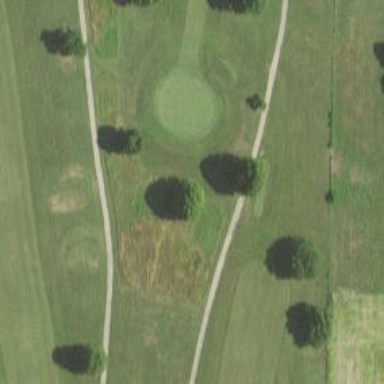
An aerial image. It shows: Rough grassy area used for golf.